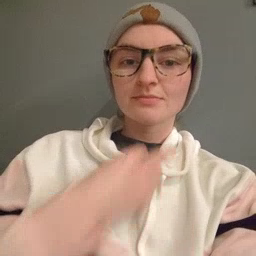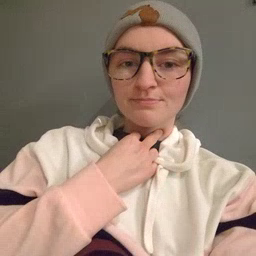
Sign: stuck